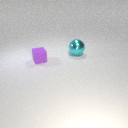
large cyan metal sphere behind small purple rubber cube